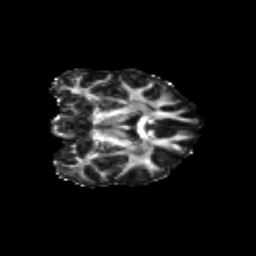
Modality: FA
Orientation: coronal
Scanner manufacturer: siemens
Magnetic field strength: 3 T
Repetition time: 9.2 s
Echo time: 0.084 s